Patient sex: M
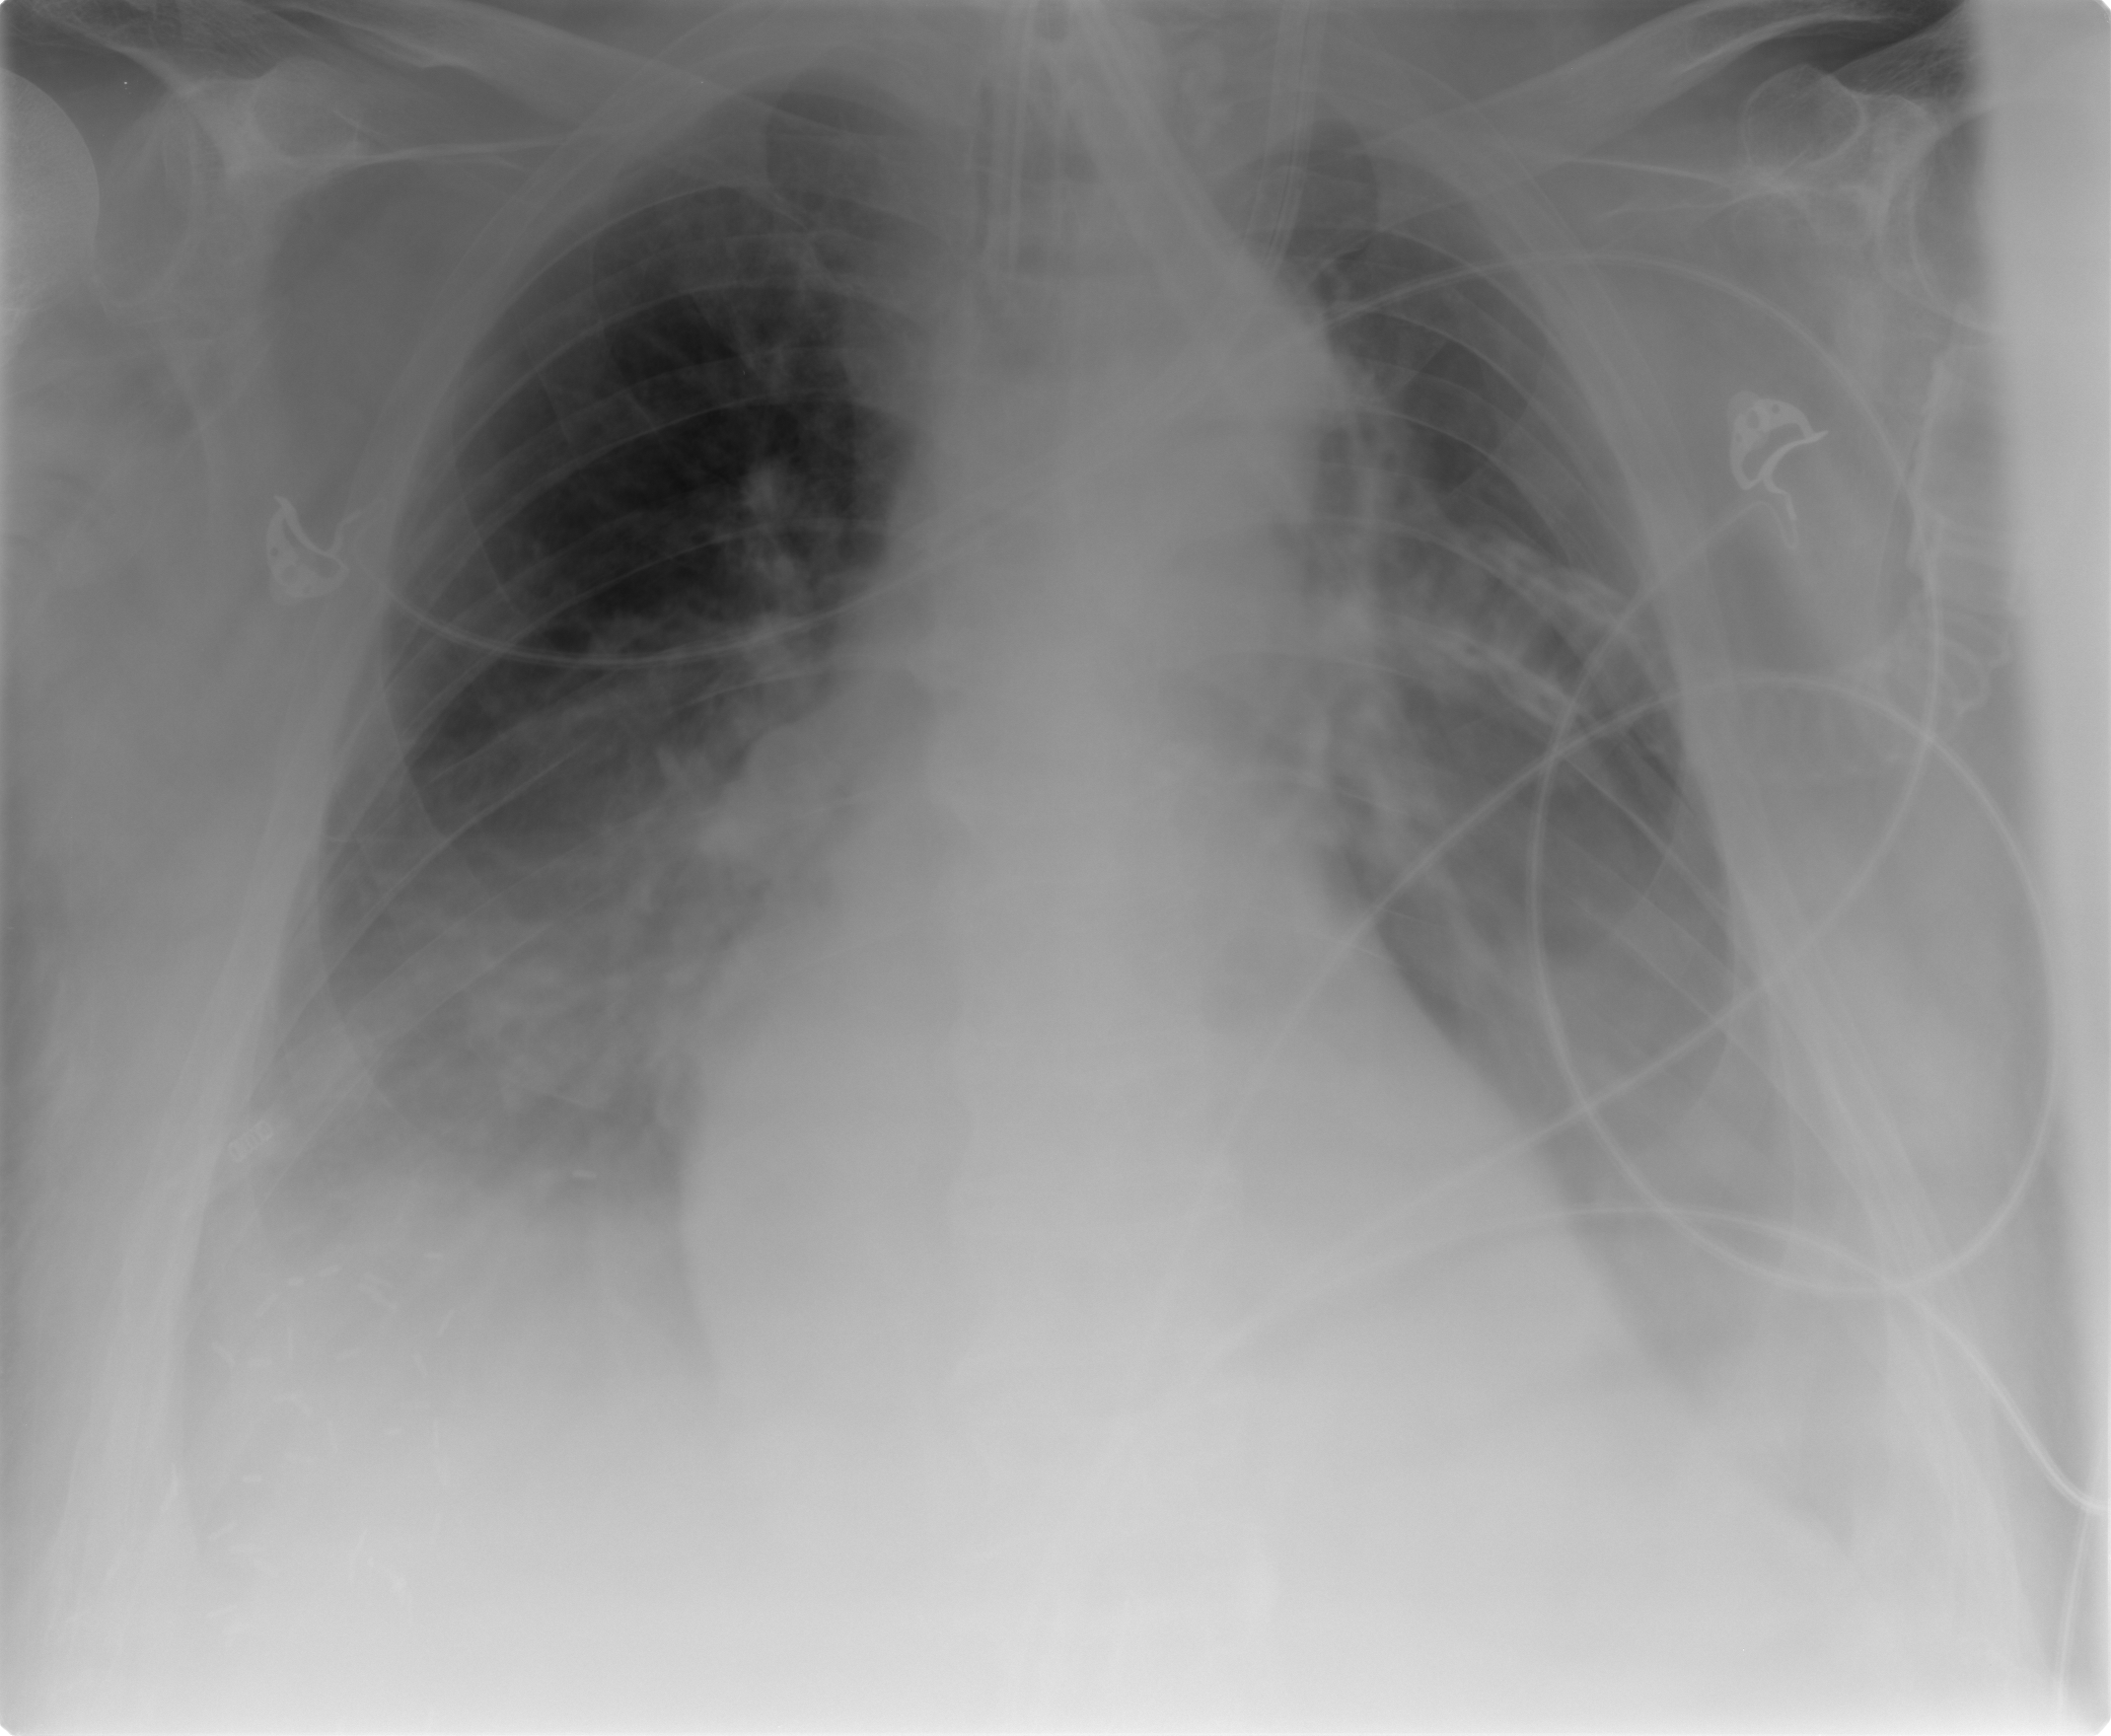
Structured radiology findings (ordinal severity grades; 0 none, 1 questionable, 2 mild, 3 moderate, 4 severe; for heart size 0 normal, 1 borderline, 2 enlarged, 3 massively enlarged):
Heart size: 0
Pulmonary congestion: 2
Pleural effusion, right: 3
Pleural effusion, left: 3
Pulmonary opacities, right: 0
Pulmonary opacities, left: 0
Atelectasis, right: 3
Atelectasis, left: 3